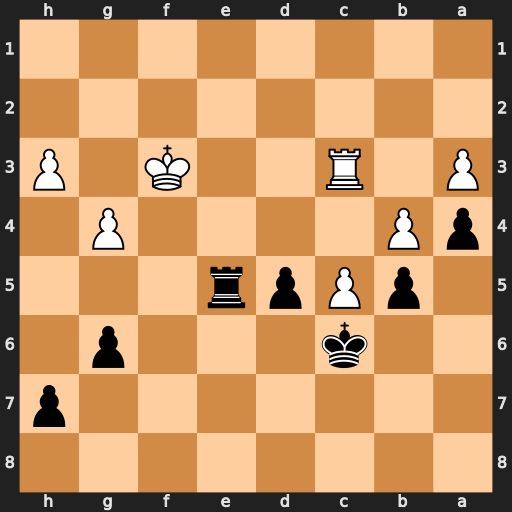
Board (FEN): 8/7p/2k3p1/1pPpr3/pP4P1/P1R2K1P/8/8
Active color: b
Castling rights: -
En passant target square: -
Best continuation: d4 Rd3 Kd5